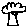
Label: tree